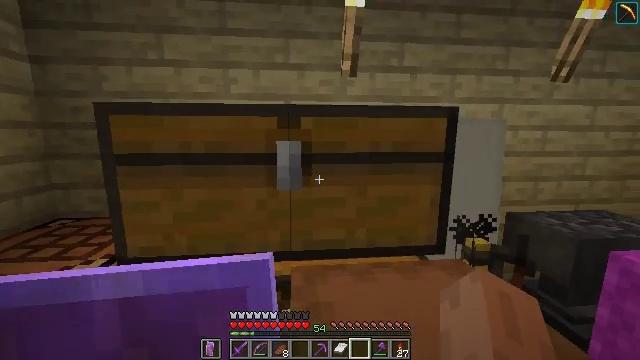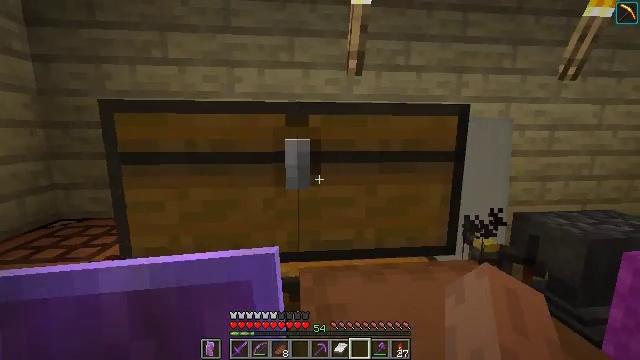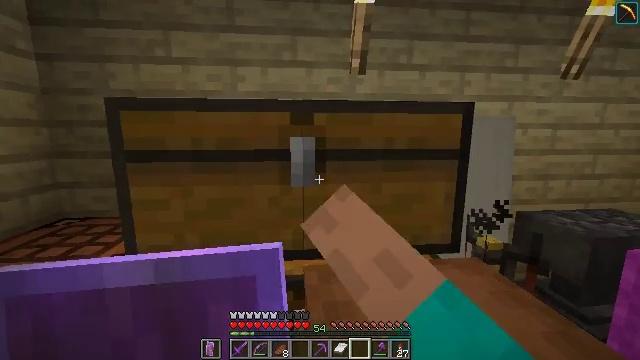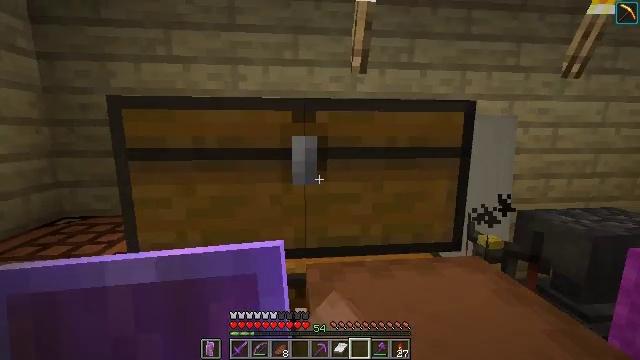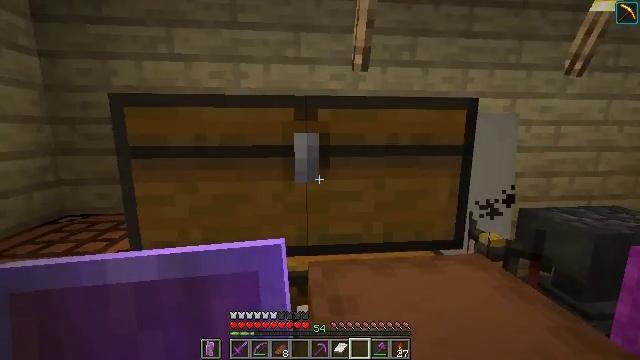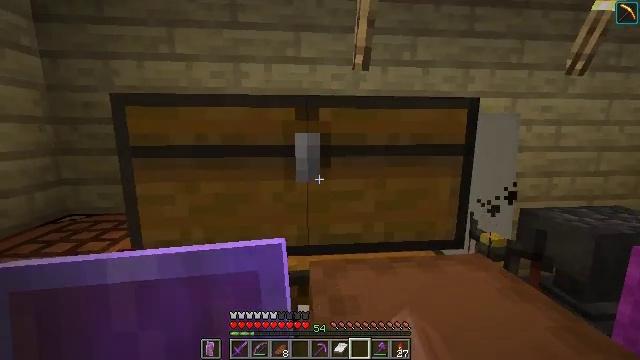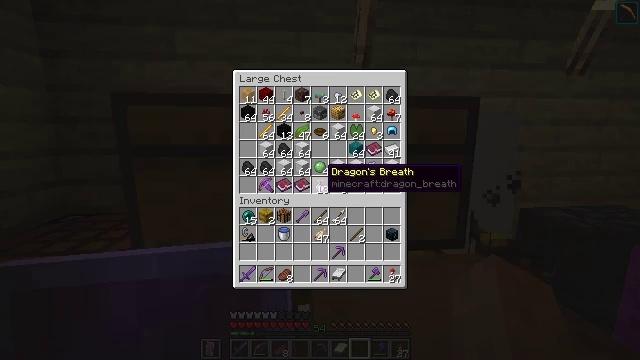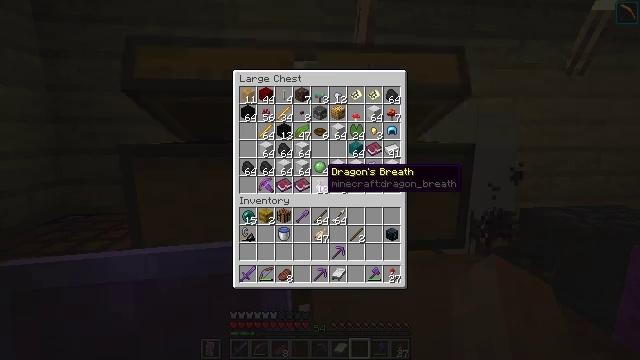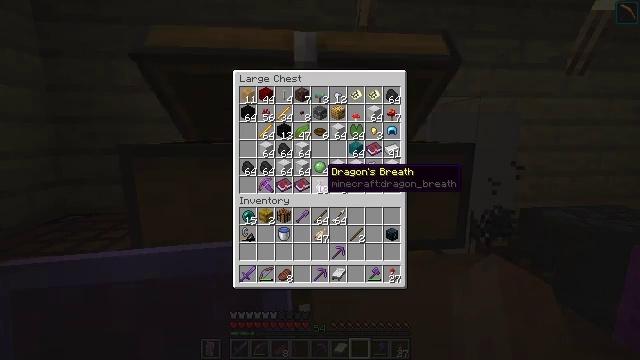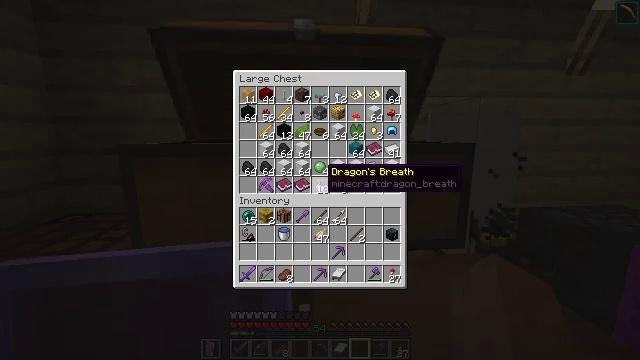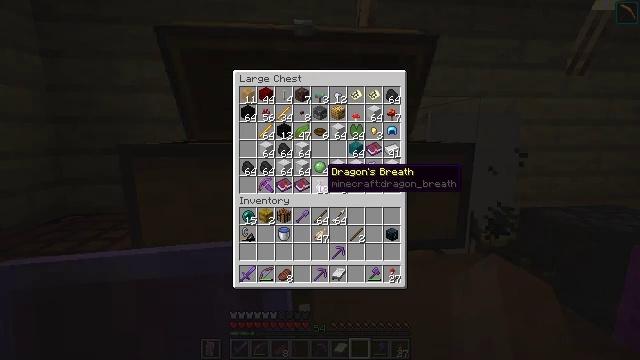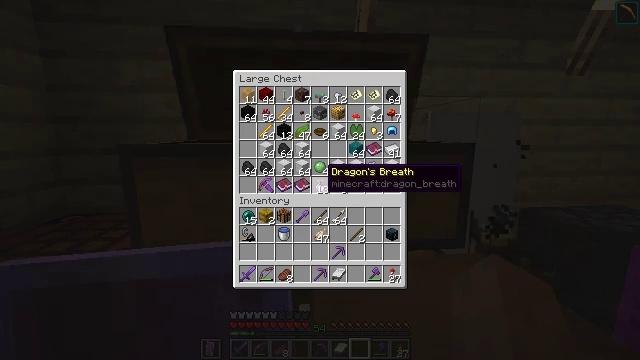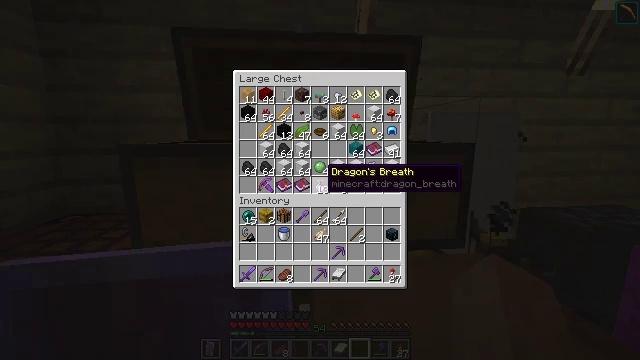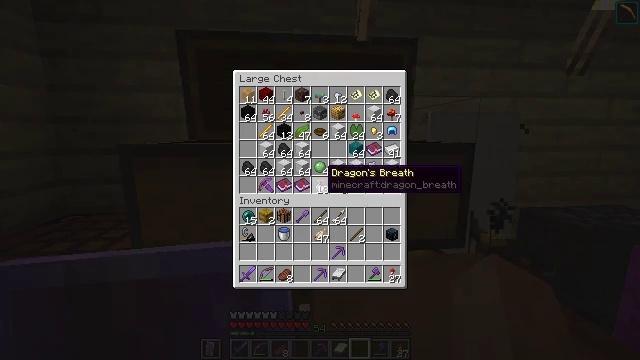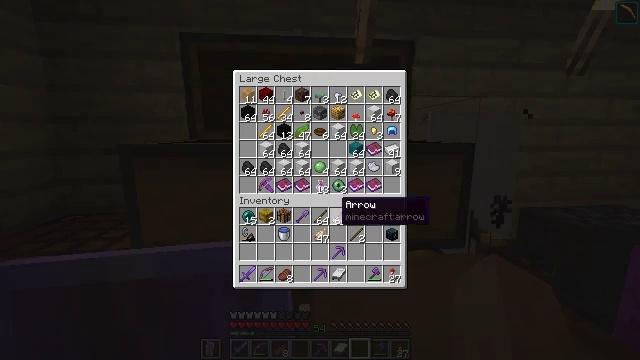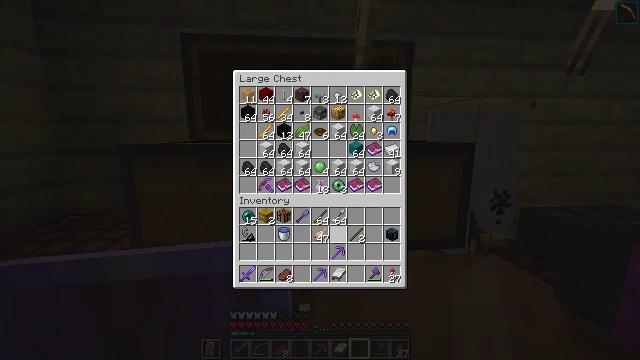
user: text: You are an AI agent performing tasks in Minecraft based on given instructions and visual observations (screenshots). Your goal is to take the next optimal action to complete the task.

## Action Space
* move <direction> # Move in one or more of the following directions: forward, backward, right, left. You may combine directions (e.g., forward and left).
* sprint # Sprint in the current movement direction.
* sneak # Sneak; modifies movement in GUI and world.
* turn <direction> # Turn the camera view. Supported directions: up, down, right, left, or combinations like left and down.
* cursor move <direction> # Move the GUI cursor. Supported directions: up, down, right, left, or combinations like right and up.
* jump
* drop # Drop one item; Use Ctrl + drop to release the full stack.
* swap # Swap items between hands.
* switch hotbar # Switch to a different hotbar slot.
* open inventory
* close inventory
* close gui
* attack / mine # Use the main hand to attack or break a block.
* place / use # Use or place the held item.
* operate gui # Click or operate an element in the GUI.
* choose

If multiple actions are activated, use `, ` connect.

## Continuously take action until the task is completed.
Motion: motion action
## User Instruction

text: Utilize the crafting table to make paper.
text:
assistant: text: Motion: use / place
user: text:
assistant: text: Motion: use / place
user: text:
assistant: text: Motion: use / place
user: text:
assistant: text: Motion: no_op
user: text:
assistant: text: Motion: no_op
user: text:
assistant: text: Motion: no_op
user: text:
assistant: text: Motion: no_op
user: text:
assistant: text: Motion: no_op
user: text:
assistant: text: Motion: no_op
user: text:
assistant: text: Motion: no_op
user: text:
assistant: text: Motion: no_op
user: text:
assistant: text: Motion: no_op
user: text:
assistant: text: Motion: no_op
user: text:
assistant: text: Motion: turn right and down
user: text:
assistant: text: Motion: turn down
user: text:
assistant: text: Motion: no_op
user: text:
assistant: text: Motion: no_op
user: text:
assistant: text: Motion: turn down
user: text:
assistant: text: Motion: turn down
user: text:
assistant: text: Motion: no_op
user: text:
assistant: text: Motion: no_op
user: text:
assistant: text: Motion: turn down
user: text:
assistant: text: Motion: no_op
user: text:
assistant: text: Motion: no_op
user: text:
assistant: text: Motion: no_op
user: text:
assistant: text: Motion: no_op
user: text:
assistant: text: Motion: attack / mine
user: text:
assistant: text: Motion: attack / mine
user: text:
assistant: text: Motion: no_op
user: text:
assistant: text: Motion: turn left and up